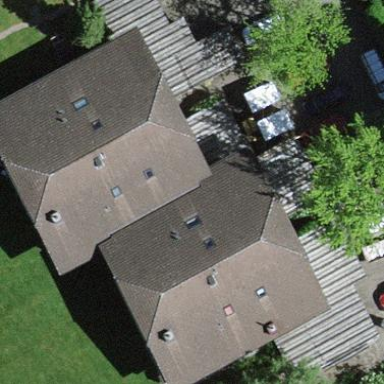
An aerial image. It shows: Terrace building.